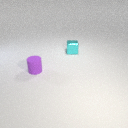
small cyan metal cube to the right of small purple rubber cylinder